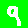
Digit: 9